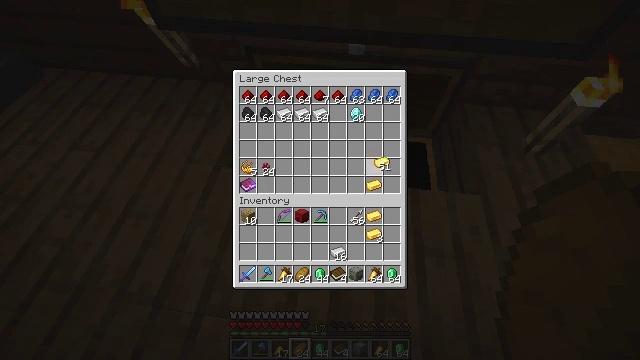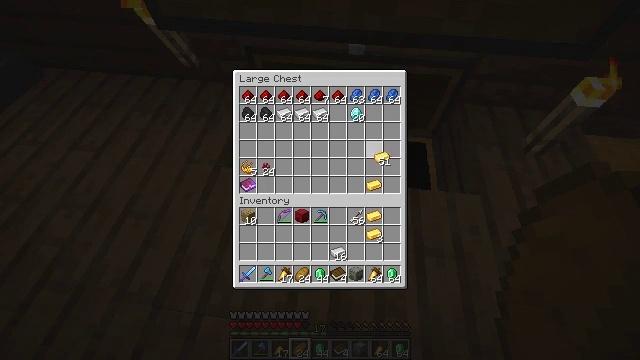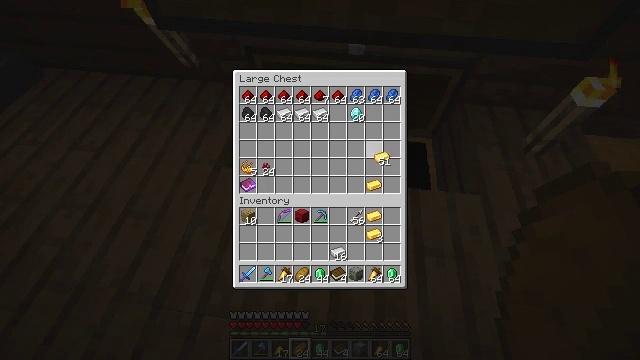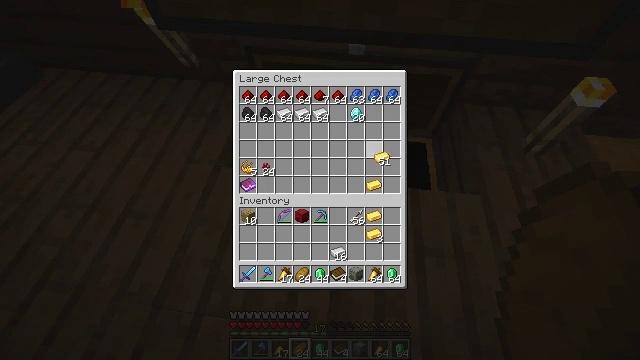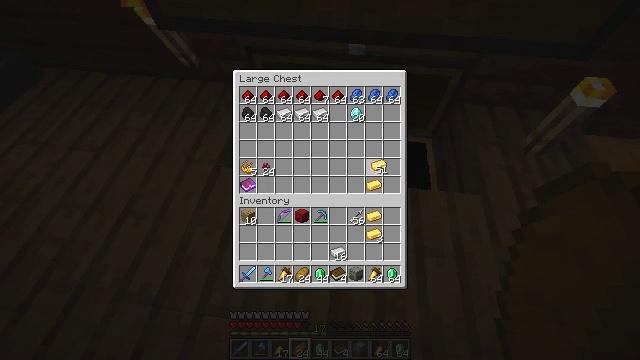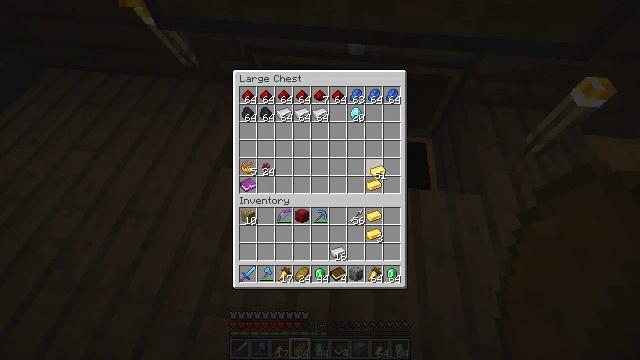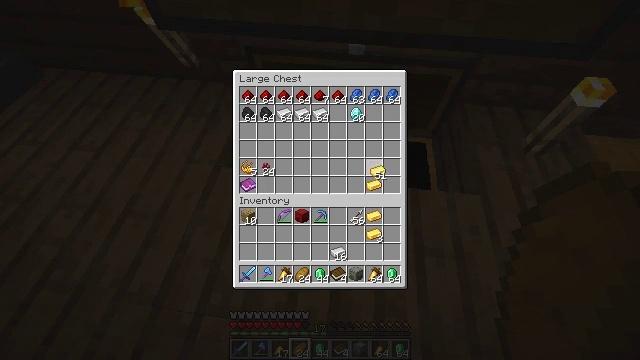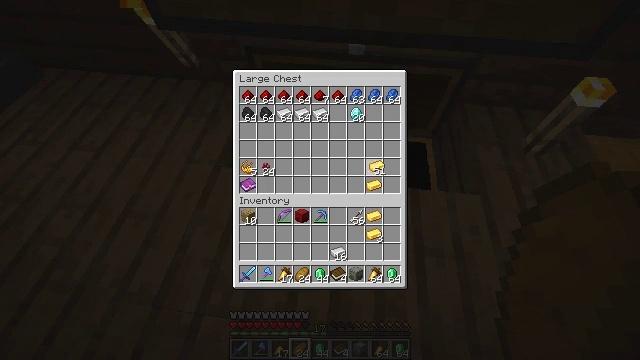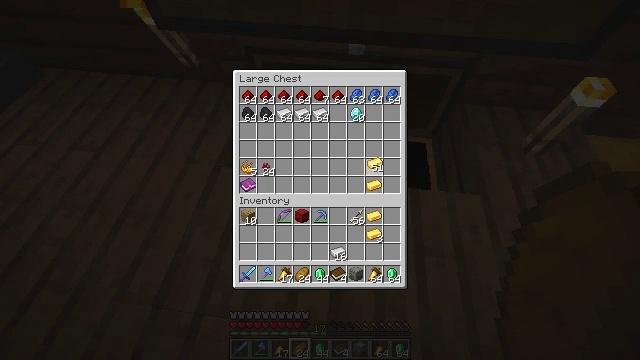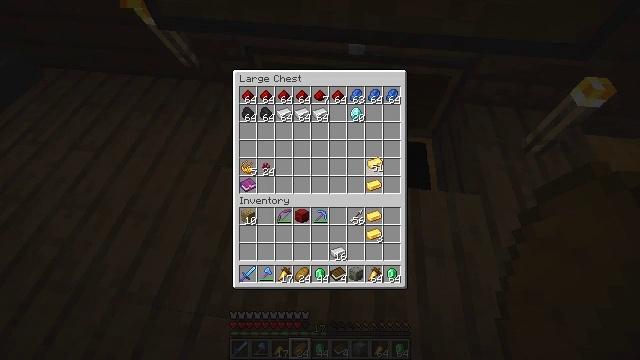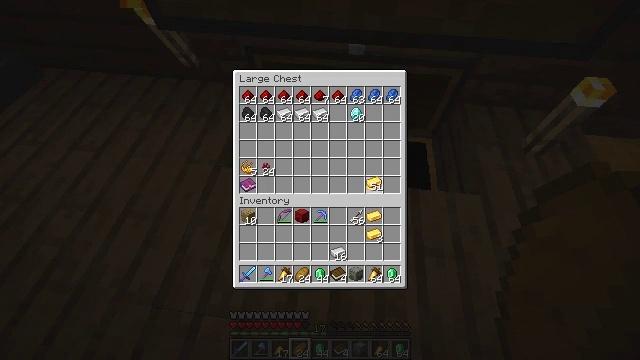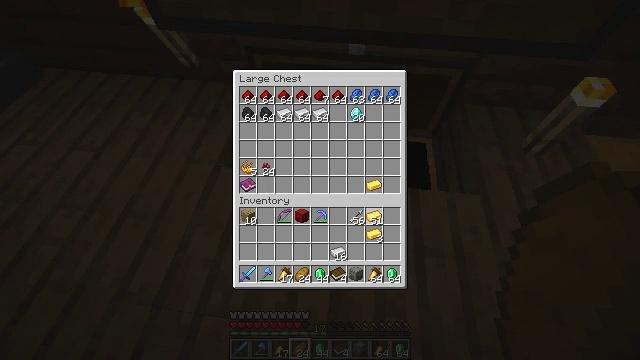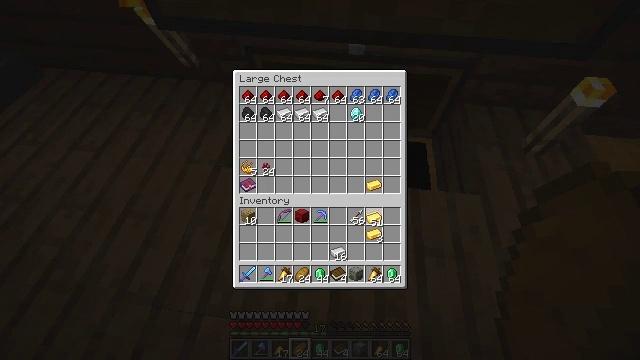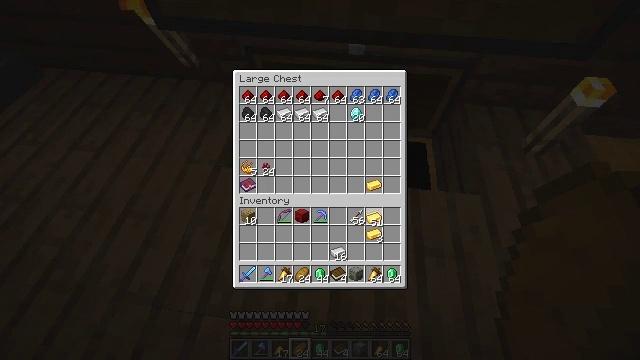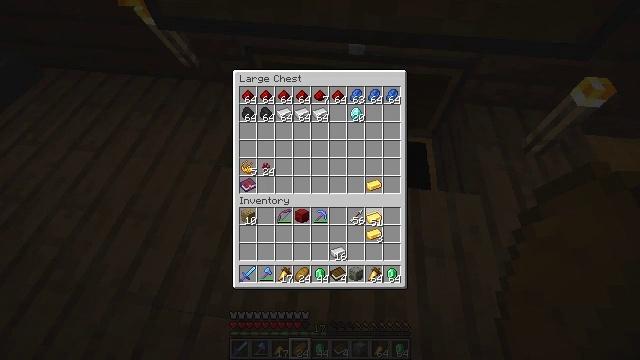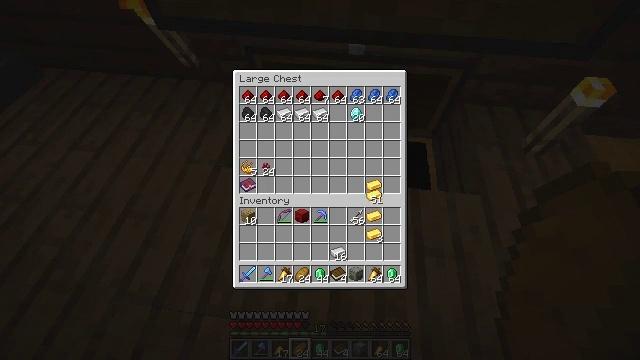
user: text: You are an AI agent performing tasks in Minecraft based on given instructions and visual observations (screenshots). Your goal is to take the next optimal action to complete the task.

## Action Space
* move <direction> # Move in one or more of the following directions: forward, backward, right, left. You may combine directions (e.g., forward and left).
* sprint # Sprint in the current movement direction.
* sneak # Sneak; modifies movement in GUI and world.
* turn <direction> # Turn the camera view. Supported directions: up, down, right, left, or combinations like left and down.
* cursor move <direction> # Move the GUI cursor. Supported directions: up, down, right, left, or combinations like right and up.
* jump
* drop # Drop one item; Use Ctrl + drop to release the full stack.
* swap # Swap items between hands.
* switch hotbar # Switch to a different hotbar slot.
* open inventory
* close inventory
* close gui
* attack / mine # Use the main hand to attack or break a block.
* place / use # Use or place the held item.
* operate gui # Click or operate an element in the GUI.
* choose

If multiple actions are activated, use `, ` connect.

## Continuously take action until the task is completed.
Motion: motion action
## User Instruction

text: Make a golden helmet with gold ingots.
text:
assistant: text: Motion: no_op
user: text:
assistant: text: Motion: no_op
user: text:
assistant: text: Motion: no_op
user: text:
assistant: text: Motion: cursor move down
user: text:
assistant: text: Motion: no_op
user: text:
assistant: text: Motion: no_op
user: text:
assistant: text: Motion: no_op
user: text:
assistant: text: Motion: no_op
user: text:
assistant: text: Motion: no_op
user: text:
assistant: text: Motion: cursor move down
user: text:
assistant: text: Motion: cursor move down
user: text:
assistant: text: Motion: no_op
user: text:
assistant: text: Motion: no_op
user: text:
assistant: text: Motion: no_op
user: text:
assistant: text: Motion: cursor move up
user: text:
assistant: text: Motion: cursor move up
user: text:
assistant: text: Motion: cursor move up
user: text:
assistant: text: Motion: cursor move up
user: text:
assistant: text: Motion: no_op
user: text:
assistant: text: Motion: operate gui
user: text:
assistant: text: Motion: operate gui
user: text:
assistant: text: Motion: operate gui
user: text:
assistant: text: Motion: no_op
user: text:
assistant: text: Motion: cursor move down
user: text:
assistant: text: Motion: cursor move down
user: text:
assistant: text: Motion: cursor move down
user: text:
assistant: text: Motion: cursor move down
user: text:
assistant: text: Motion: no_op
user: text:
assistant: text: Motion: no_op
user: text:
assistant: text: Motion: operate gui